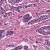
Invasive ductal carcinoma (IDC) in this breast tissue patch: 1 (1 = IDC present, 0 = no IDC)